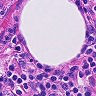
Metastatic tissue present: no